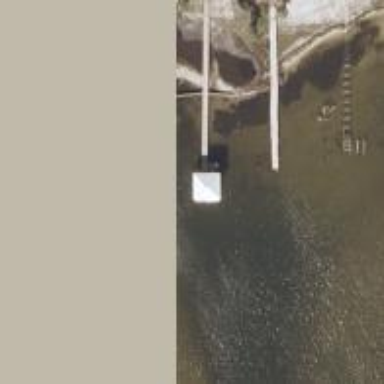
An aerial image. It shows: Man-made pier.